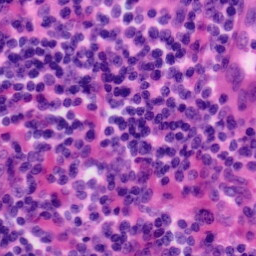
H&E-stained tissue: Tonsil